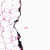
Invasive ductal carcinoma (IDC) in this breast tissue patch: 0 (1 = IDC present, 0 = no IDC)